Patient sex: M
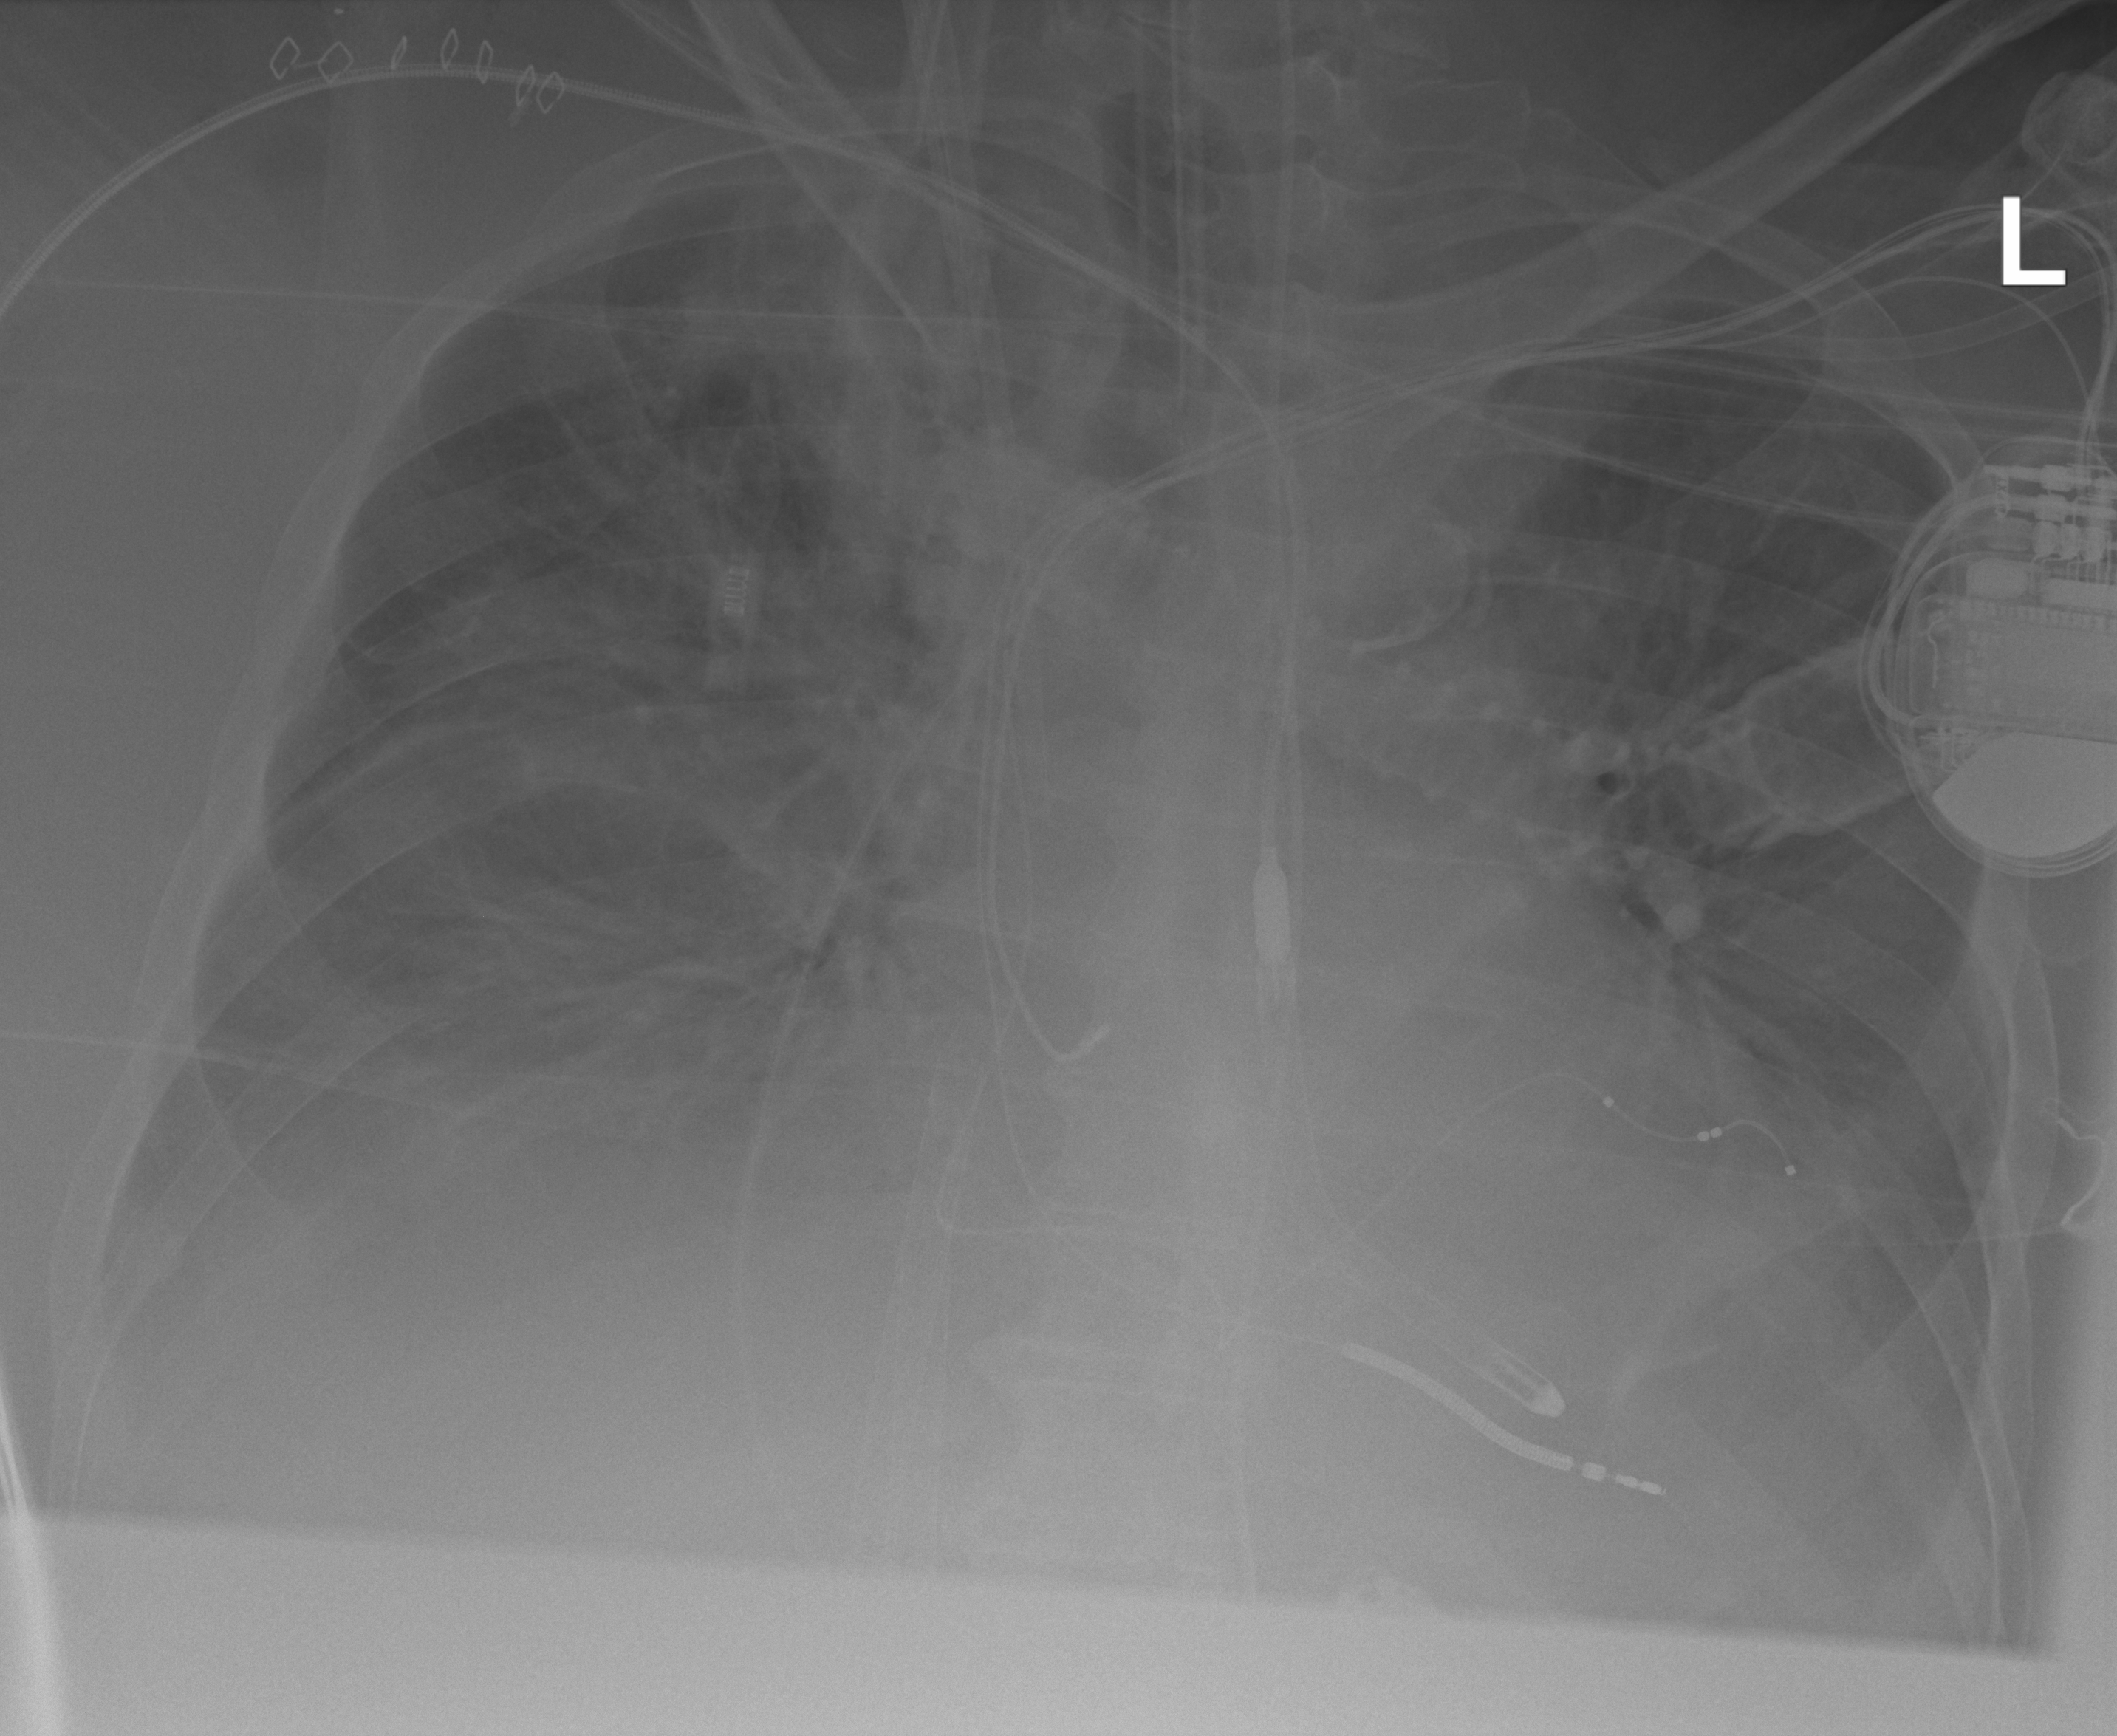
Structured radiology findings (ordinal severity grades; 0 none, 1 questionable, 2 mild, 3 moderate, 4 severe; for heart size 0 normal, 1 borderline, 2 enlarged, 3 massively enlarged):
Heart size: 2
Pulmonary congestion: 3
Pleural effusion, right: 3
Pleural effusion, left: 3
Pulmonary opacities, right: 1
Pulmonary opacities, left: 1
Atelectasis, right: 2
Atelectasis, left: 2